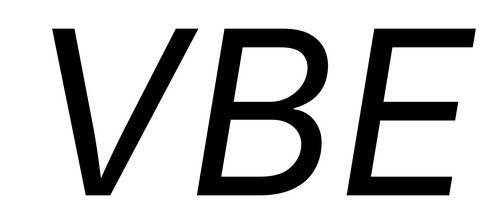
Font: Inter-Italic_Italic